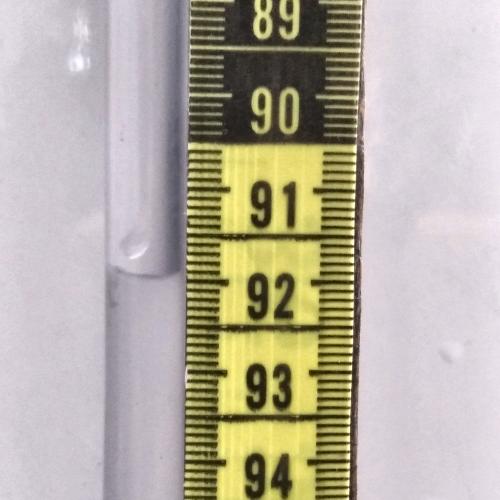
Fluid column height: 91.9 cm